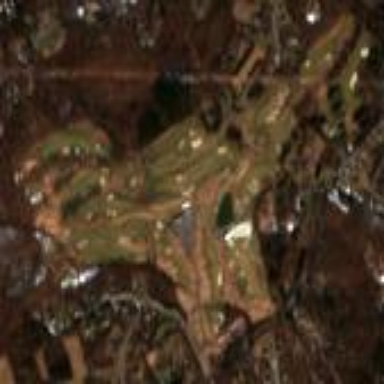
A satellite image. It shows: Golf rough area.